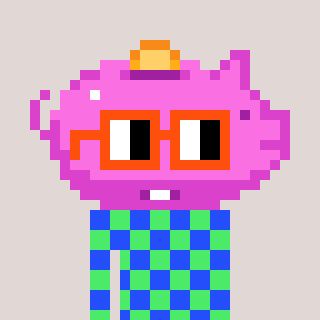
a pixel art character with square orange glasses, a piggybank-shaped head and a teal-colored body on a warm background